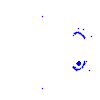
Particle: kaon